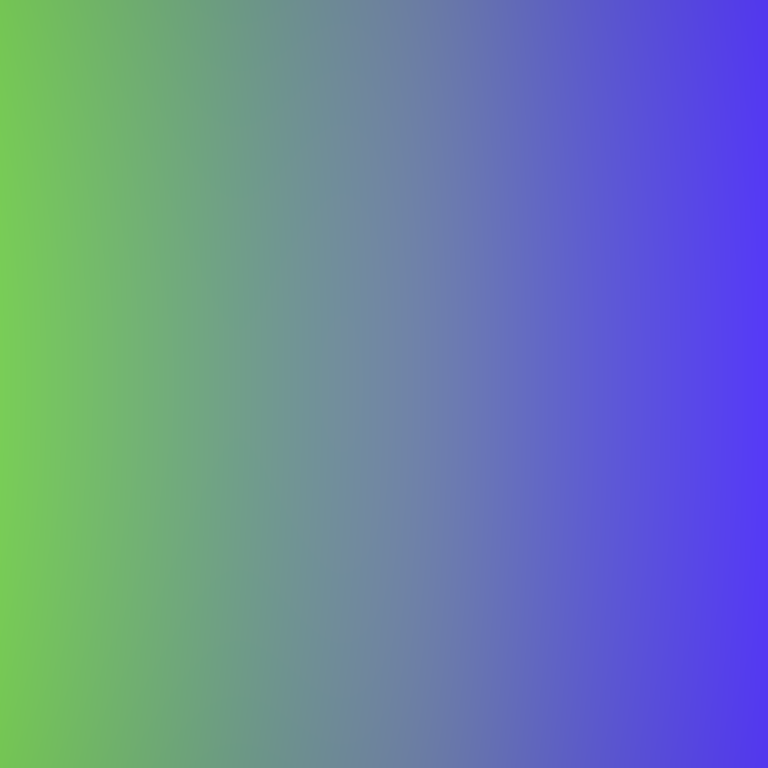
Abstract light effect, smooth gradient from vibrant green to deep purple, calm atmosphere, soft blend, no room, no furniture, no objects.